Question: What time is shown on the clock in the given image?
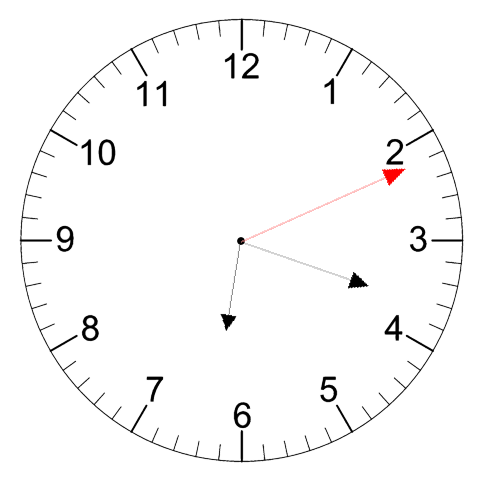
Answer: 06:18:11